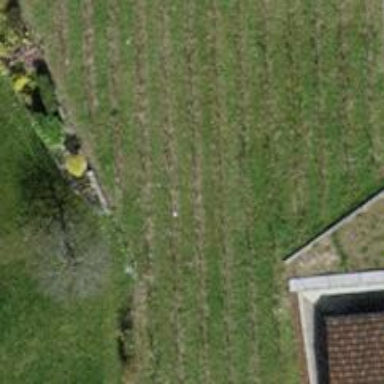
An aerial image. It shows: Vineyard growing grapes.